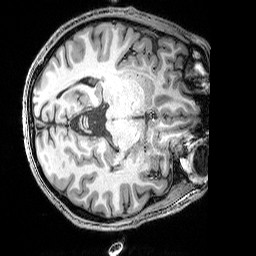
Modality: T1w
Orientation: axial
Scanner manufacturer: siemens
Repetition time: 2.25 s
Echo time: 0.00418 s